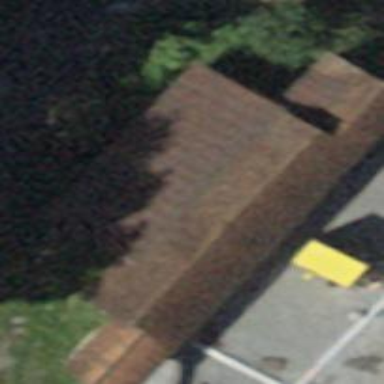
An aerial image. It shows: Historic building.